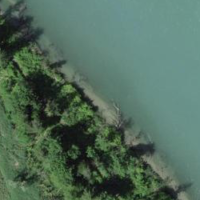
EUNIS habitat code: 15
Species observed at this site:
Certhia familiaris